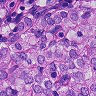
Metastatic tissue present: yes